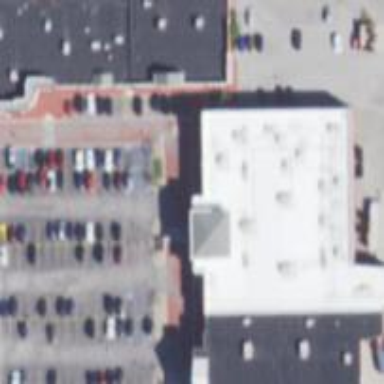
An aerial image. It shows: Building.